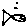
Label: fish